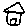
Label: house